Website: lowes
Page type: customer-info-address
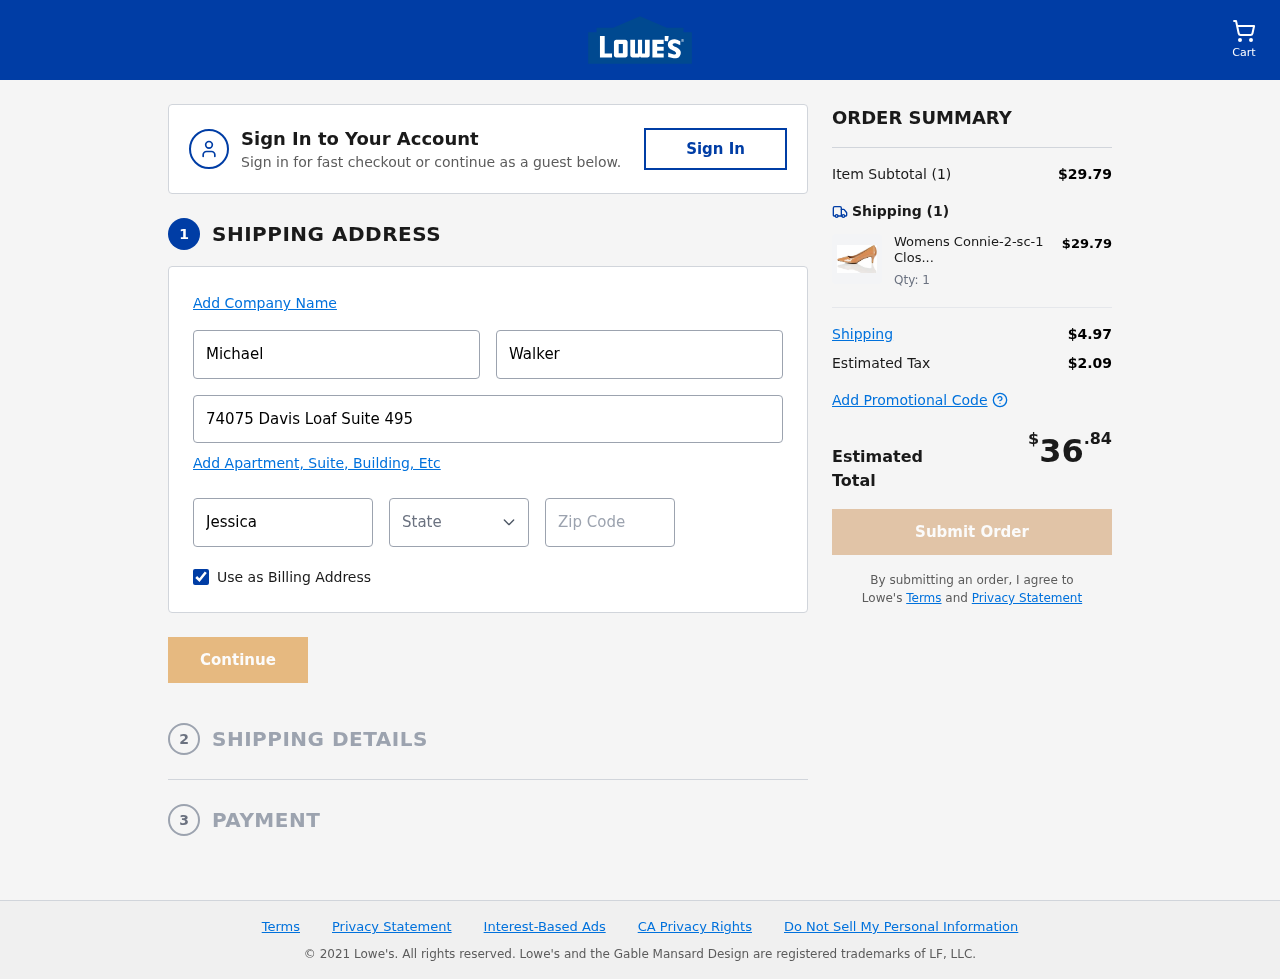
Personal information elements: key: PII_CITY
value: Jessicamouth
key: PII_FIRSTNAME
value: Michael
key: PII_LASTNAME
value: Walker
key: PII_POSTCODE
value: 02304
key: PII_STATE_ABBR
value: MI
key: PII_STREET
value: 74075 Davis Loaf Suite 495
Product elements: key: PRODUCT1_NAME
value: Womens Connie-2-sc-1 Closed Toe Heels
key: PRODUCT1_PRICE
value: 29.79
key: PRODUCT1_QUANTITY
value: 1
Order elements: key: ORDER_NUM_ITEMS
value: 1
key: ORDER_SUBTOTAL
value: $29.79
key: ORDER_NUM_ITEMS2
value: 1
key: ORDER_SHIPPING_COST
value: $4.97
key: ORDER_TAX
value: $2.09
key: ORDER_TOTAL
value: $36.84